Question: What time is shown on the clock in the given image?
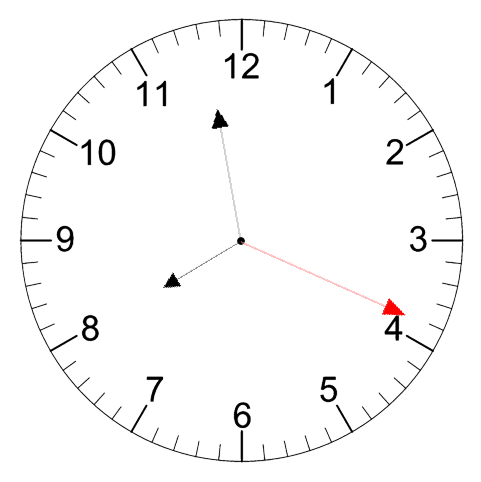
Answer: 07:58:19